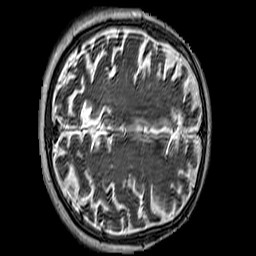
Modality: T2w
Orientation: axial
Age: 49
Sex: female
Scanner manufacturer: siemens
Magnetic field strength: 3 T
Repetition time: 3.2 s
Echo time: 0.212 s